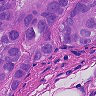
Metastatic tissue present: yes